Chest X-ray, AP view. Patient: 40 years old, sex M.
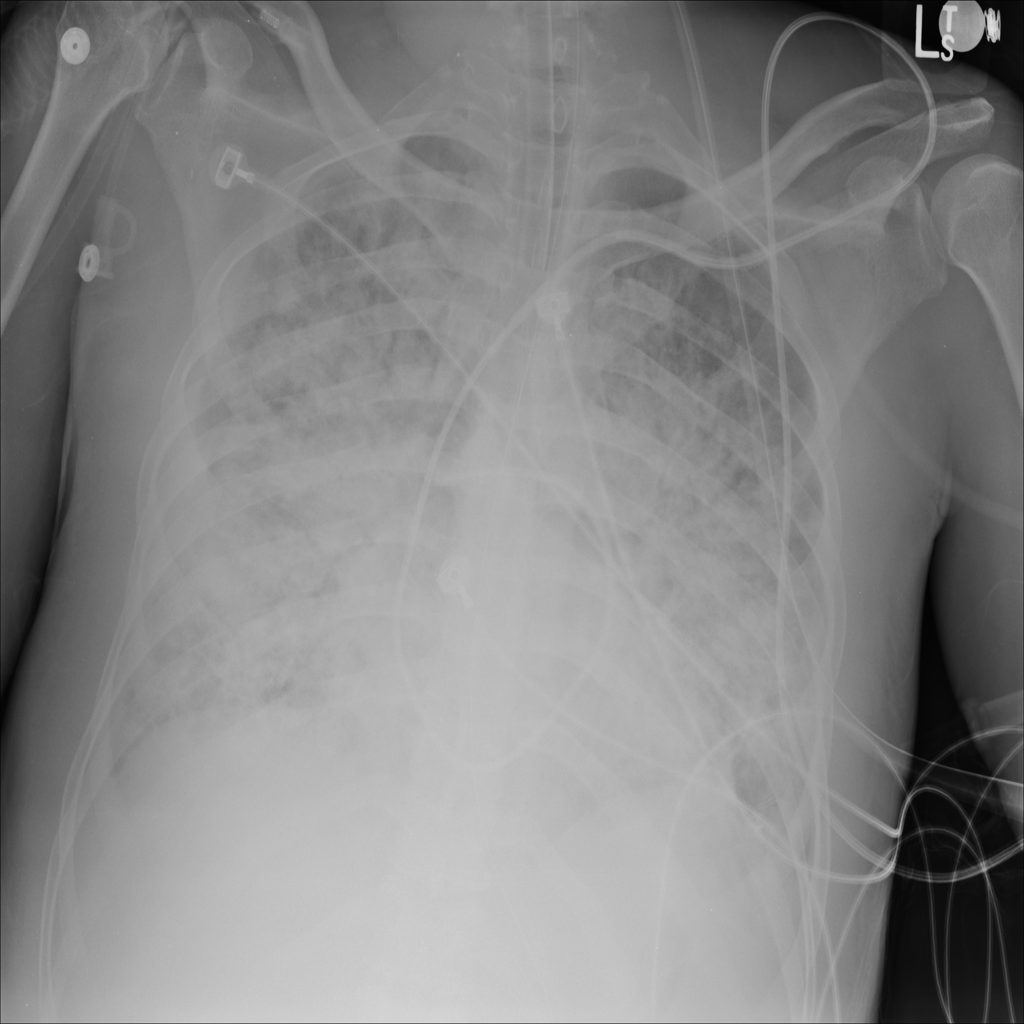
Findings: No Finding